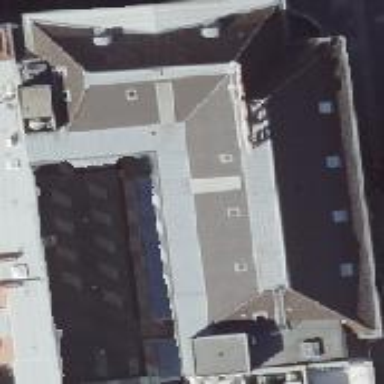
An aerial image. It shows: Commercial building with unique quadruple saltbox roof shape.